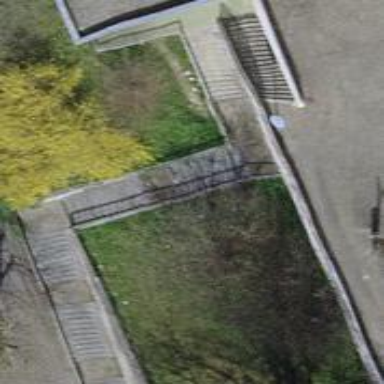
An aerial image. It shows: Road with steps.